Field crop: maize
Growth stage: 1
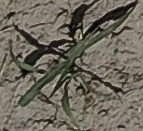
Species: sorghum